Aerial crown-view tile of a tropical tree (Barro Colorado Island, Panama), acquired 20240813:
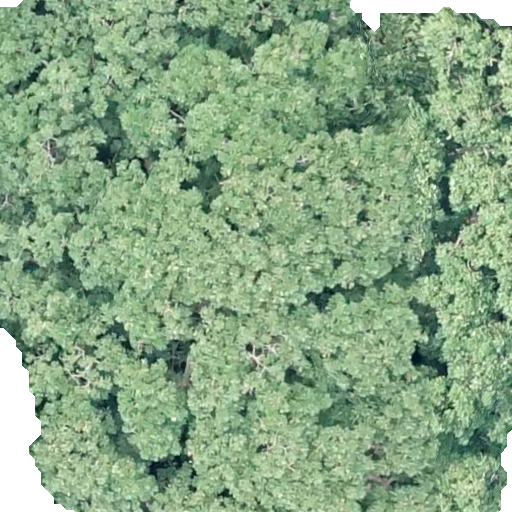
Species: Sterculia apetala
GBIF accepted scientific name: Sterculia apetala
Crown area: 506.547 m²